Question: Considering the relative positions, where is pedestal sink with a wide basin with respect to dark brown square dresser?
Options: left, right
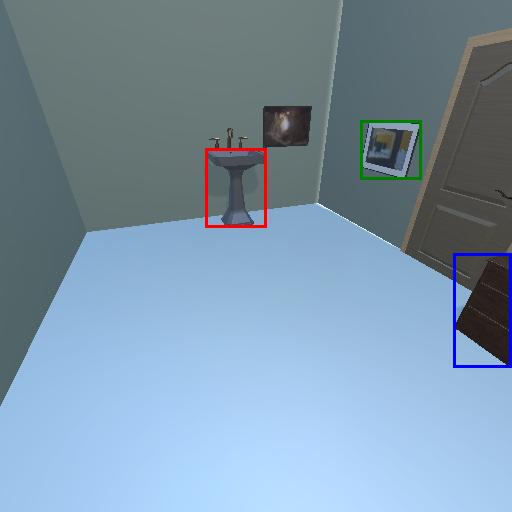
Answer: left